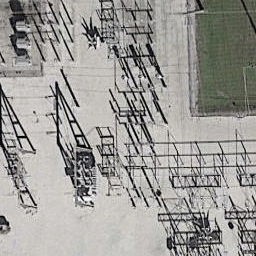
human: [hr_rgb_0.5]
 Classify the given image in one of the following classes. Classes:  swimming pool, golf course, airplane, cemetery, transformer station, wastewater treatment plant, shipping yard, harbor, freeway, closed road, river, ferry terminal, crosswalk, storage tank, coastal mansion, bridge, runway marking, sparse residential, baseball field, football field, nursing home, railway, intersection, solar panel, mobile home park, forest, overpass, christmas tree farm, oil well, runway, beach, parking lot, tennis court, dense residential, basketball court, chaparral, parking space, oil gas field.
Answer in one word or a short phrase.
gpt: transformer station